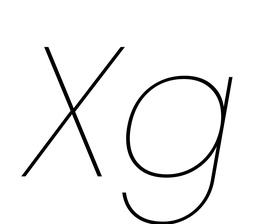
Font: Poppins-ThinItalic